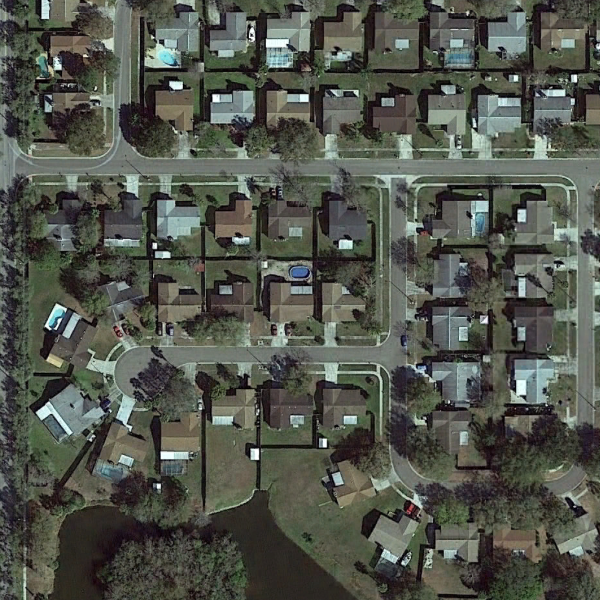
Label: DenseResidential